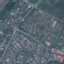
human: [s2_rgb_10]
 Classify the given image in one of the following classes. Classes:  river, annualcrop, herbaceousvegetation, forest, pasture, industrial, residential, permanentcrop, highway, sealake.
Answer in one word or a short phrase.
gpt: Residential